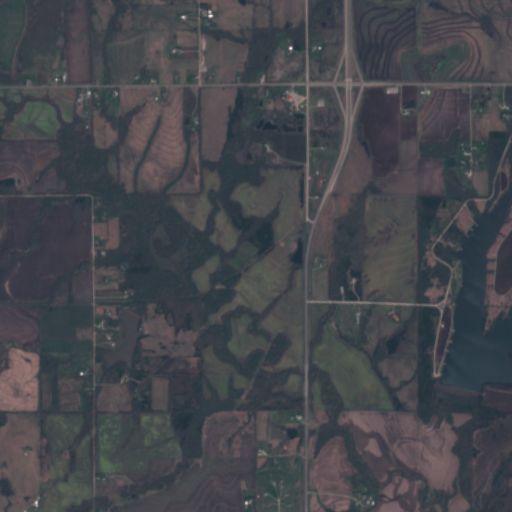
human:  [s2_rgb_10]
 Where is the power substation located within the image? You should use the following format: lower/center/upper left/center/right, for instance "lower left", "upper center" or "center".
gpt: The power substation is located in the upper right of the image.
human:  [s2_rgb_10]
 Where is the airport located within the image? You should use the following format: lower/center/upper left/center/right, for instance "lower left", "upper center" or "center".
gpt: There is no airport in the image.